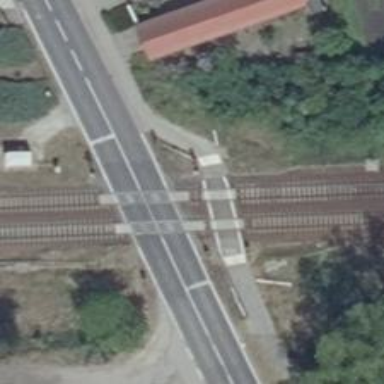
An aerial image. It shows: Railway level crossing.